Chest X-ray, AP view. Patient: 33 years old, sex M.
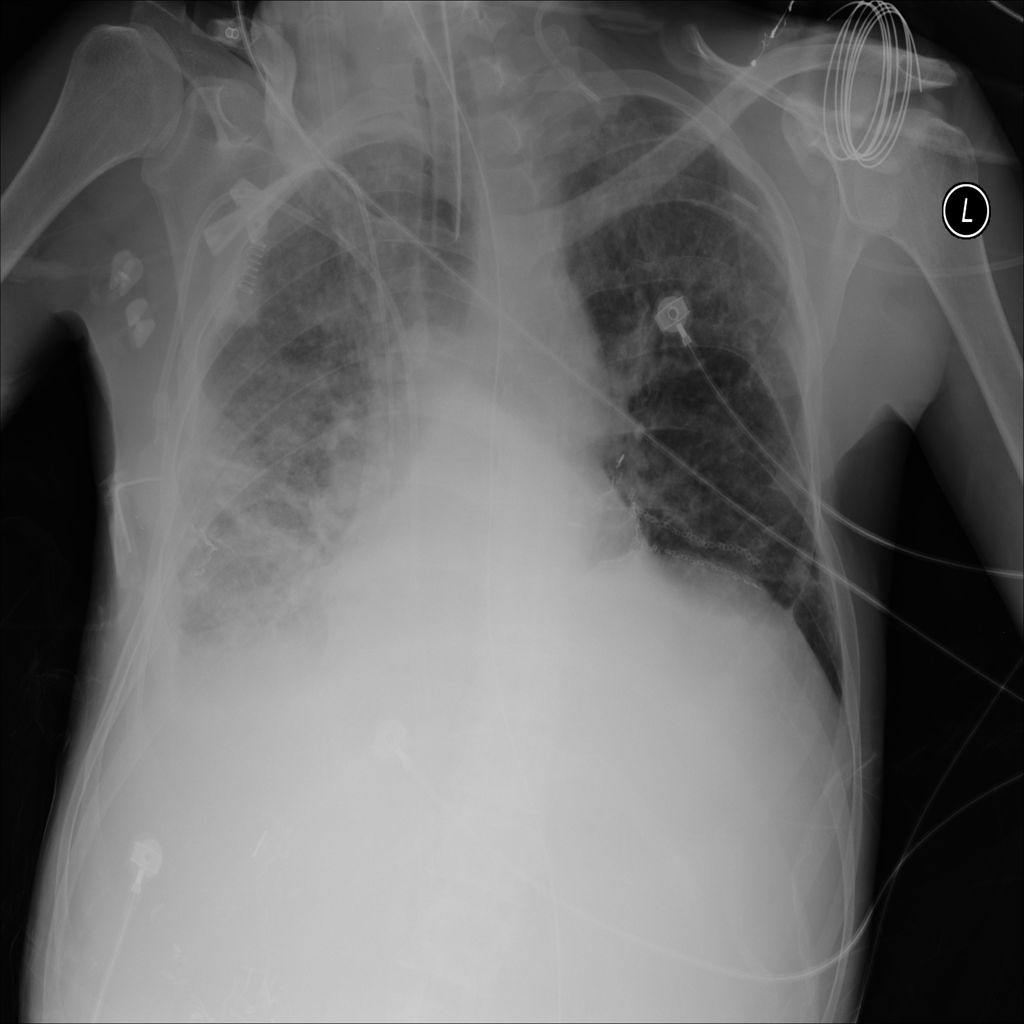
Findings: Edema, Effusion, Pneumonia